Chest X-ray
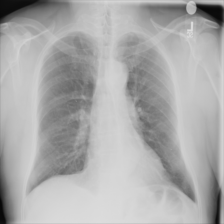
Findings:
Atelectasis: negative
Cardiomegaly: negative
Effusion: negative
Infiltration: negative
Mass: negative
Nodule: negative
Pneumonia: negative
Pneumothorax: negative
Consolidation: negative
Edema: negative
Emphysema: negative
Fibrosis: negative
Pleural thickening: negative
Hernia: negative